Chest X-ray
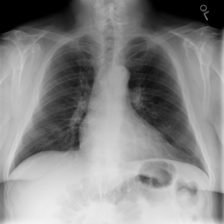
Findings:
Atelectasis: negative
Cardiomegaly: negative
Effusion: negative
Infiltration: negative
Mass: negative
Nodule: negative
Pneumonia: negative
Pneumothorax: negative
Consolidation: negative
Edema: negative
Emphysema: negative
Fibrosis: negative
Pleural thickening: negative
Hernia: negative